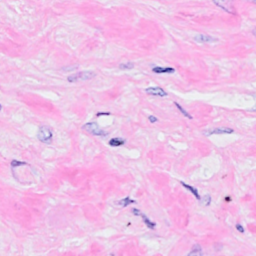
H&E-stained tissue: Breast